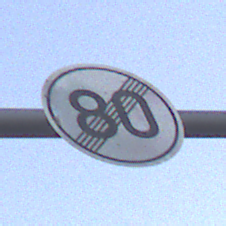
Verkehrszeichen: EndeGeschwindigkeit80
Umgebung: Outdoor, Suburban
Tageszeit: SunriseSunset
Wetter: Clear
Licht: Natural
Jahreszeit: NotSpecified
Kontrast: LowContrast